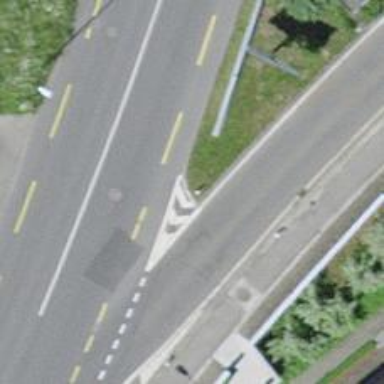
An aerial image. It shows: Bollard barrier.